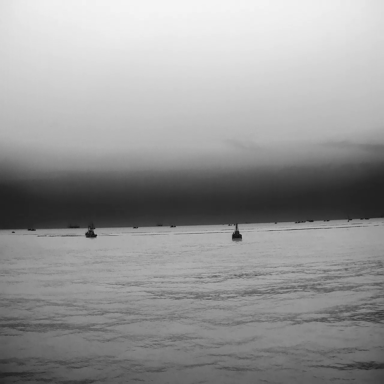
There are 13 bulk_carriers in the infrared image.